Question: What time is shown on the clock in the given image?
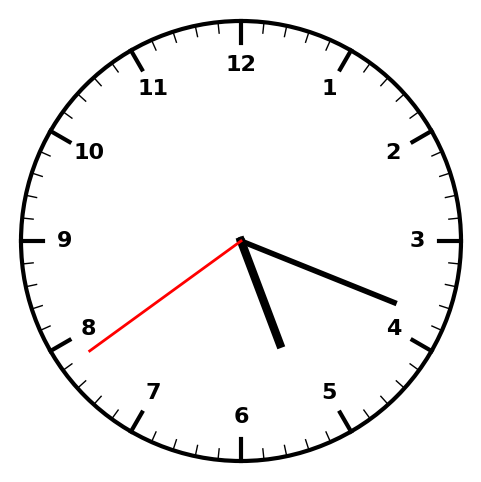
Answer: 05:18:39